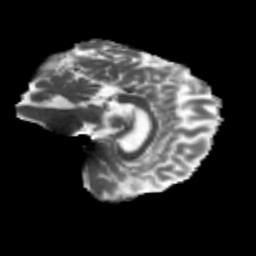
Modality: MD
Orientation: sagittal
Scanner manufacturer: siemens
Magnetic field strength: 3 T
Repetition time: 4.16 s
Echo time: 0.0806 s